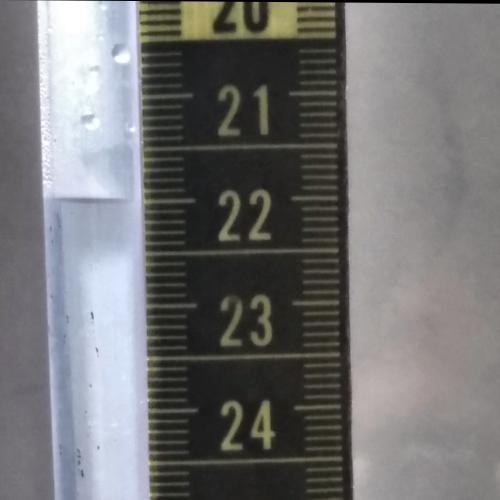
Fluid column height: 22.0 cm